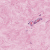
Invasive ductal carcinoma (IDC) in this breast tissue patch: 0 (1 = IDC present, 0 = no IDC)